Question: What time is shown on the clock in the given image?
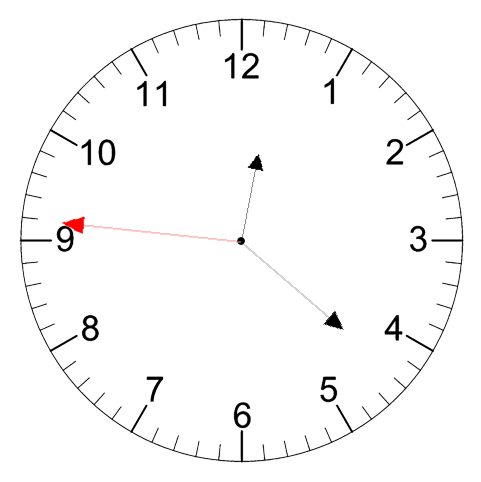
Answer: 12:21:46